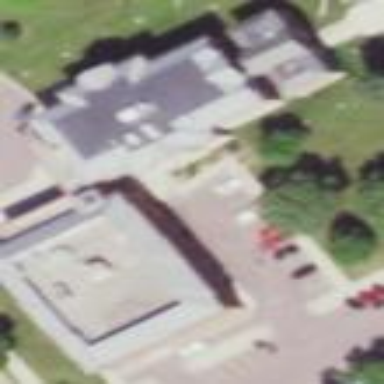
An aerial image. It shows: Public building that serves as courthouse.